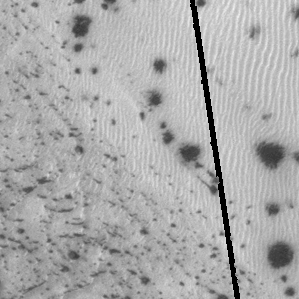
Label: frost